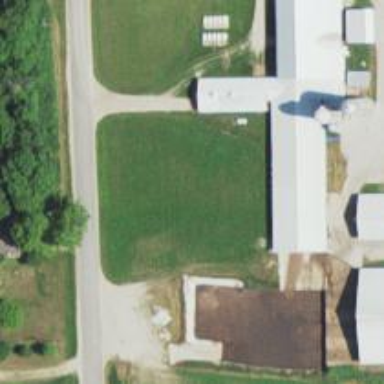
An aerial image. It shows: Farm auxiliary building.